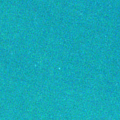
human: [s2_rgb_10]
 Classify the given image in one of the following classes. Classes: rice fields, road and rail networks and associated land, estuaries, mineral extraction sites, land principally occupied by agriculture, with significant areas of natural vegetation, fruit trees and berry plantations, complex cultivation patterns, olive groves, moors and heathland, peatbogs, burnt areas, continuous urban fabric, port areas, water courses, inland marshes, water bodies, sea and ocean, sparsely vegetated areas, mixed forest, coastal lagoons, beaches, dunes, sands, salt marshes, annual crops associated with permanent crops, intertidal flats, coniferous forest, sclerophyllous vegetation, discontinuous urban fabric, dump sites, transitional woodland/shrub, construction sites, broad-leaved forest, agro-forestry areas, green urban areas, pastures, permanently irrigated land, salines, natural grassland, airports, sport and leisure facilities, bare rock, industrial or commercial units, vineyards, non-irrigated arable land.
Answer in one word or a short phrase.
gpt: sea and ocean